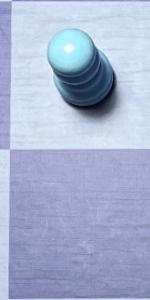
Label: Empty